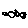
Label: fish